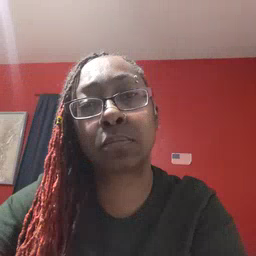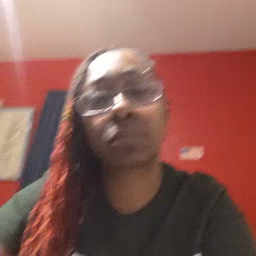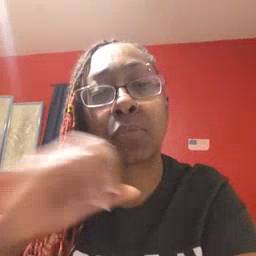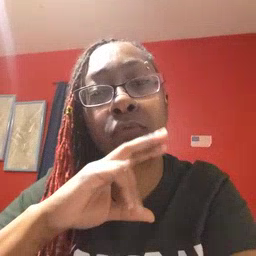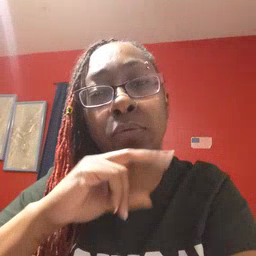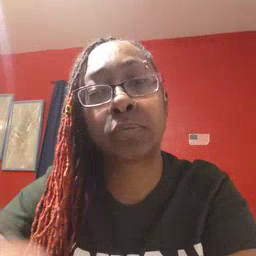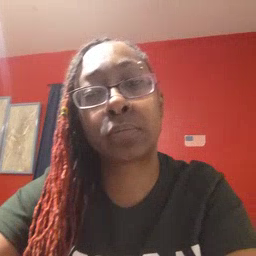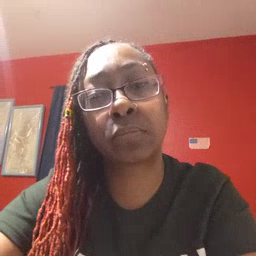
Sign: frog